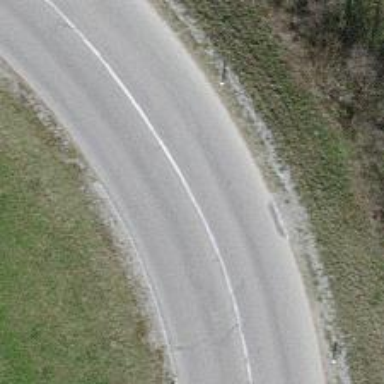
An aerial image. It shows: Tertiary link road.